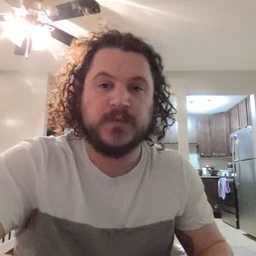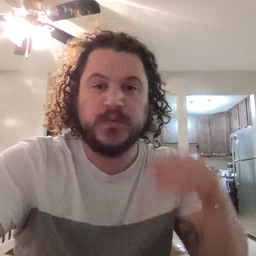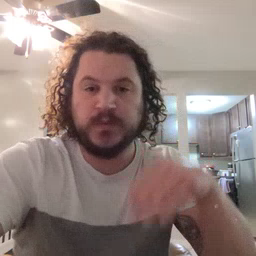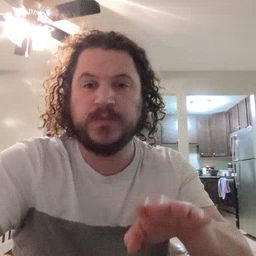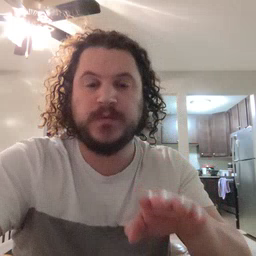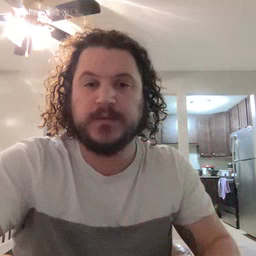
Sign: into